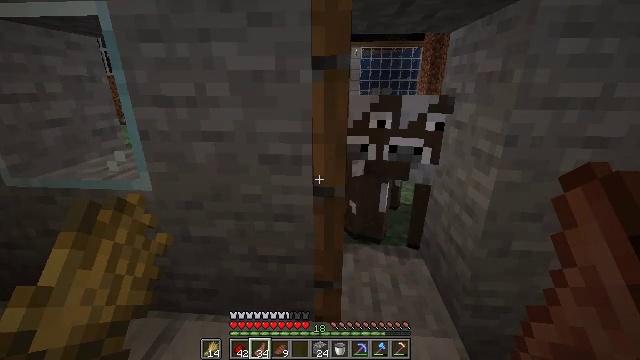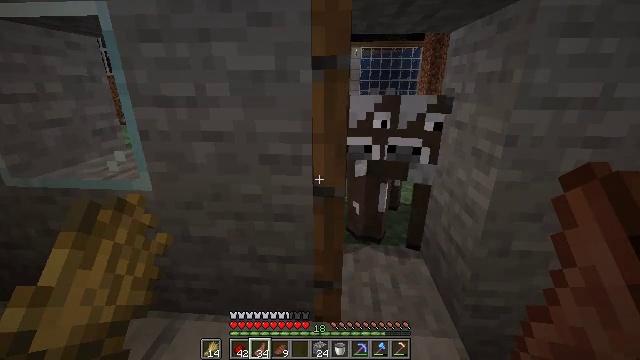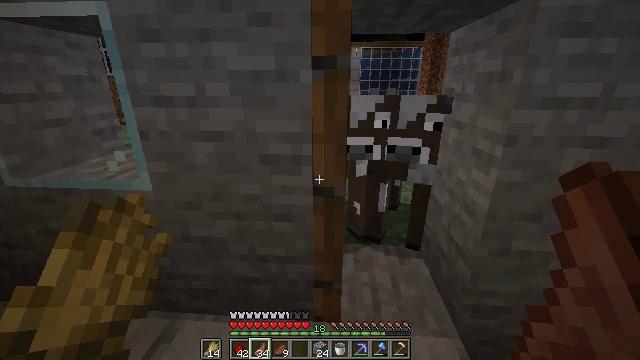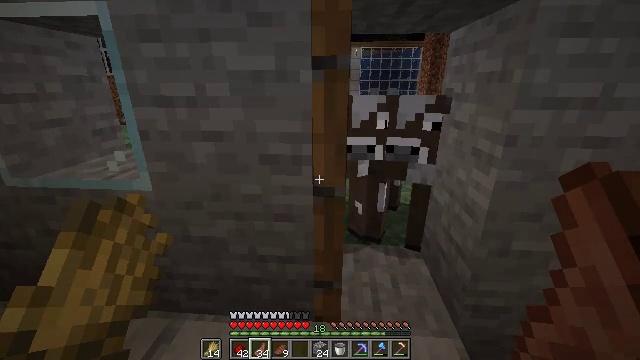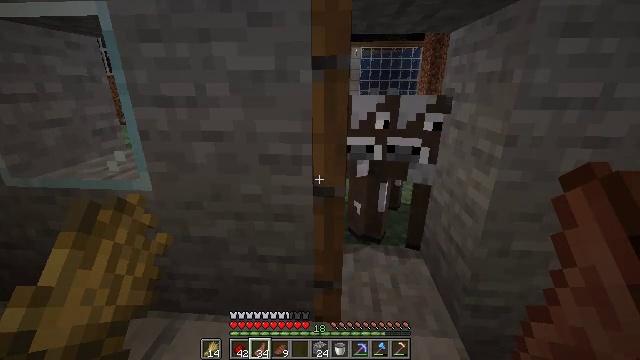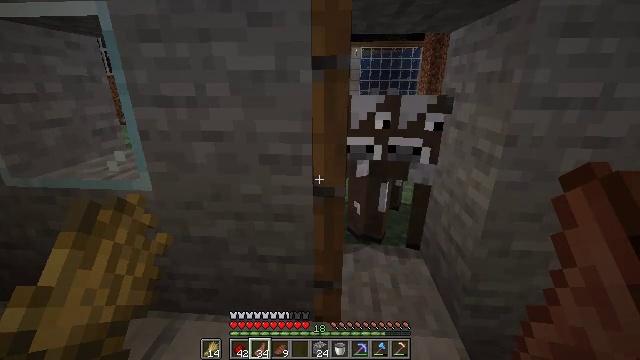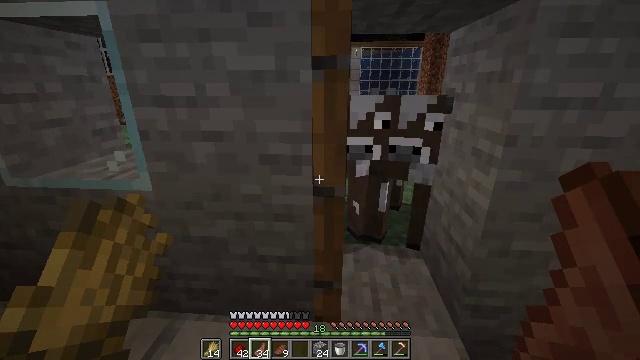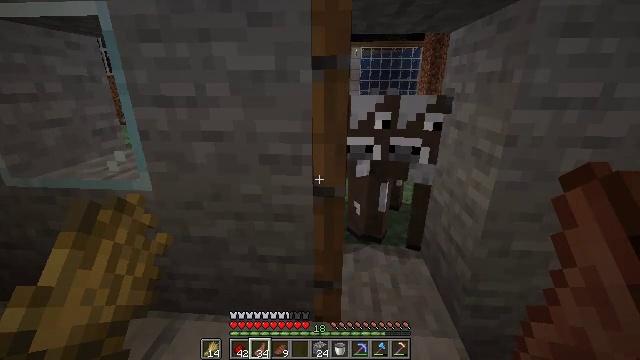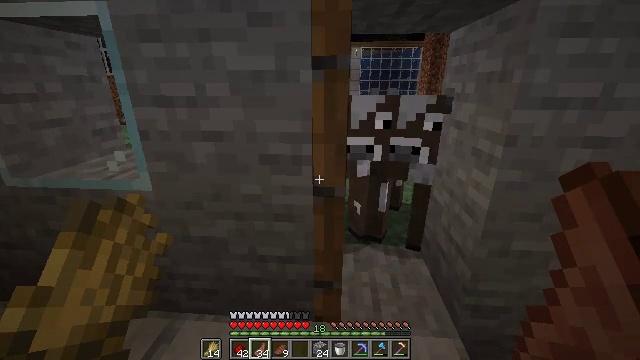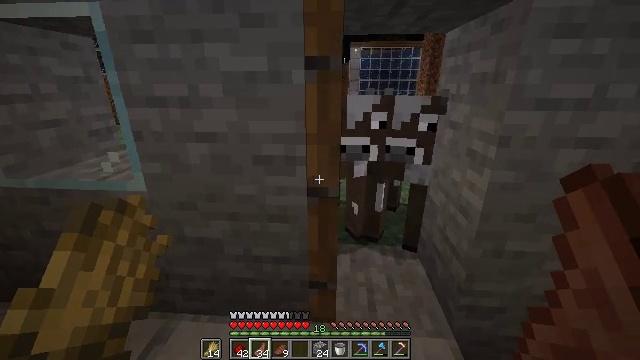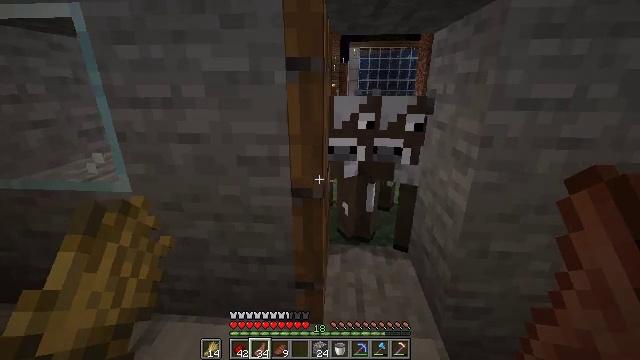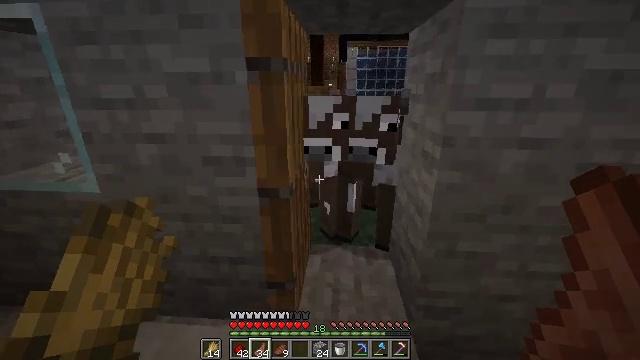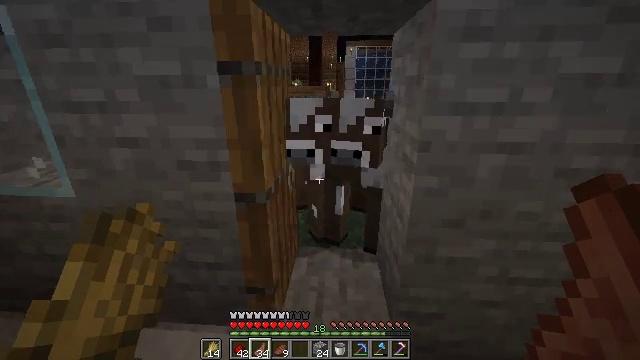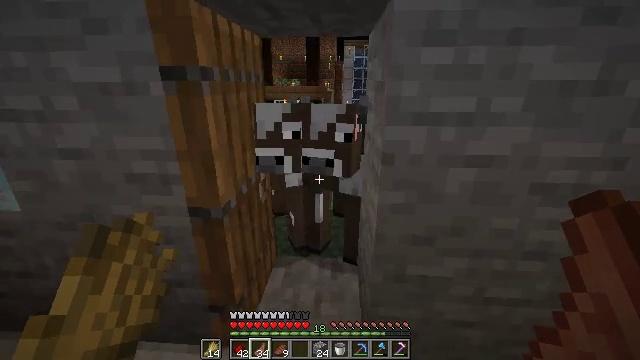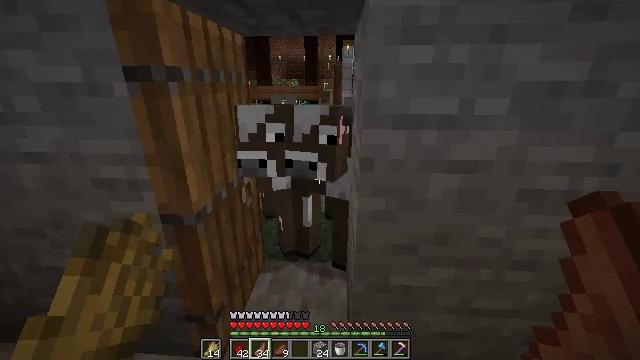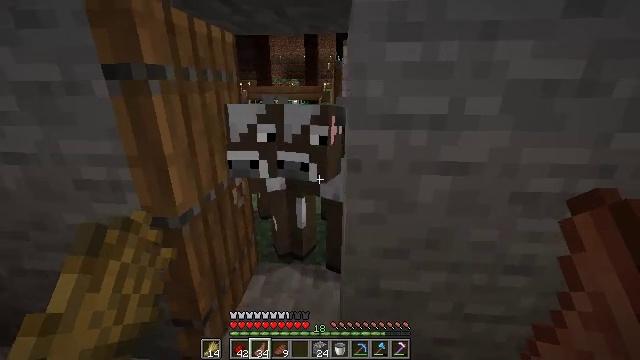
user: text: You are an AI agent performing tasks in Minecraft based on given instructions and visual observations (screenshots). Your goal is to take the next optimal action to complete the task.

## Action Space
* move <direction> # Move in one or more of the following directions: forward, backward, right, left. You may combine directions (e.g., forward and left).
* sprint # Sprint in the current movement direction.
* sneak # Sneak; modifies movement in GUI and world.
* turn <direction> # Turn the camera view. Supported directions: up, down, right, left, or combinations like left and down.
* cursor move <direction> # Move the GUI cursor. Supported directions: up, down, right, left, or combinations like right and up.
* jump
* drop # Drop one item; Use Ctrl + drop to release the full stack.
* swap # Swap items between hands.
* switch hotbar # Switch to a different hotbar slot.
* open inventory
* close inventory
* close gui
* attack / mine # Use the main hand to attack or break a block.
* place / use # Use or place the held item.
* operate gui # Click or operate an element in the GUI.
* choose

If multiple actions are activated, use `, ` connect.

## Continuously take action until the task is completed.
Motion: motion action
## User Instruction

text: Put spruce planks and sticks in the crafting grid to get a spruce fence.
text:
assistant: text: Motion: no_op
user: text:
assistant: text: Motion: no_op
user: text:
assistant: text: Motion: no_op
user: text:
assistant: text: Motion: no_op
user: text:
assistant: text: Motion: no_op
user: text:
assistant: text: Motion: no_op
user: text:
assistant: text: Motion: no_op
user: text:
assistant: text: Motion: no_op
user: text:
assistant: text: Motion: move right
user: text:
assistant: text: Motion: move right
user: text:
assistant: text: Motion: move right
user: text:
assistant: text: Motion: move forward and move right
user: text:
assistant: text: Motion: move forward and move right
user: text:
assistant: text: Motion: no_op
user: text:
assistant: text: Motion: no_op
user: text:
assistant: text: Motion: turn left
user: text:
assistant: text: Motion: turn left
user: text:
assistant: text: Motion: turn left
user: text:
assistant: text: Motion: no_op
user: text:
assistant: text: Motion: no_op
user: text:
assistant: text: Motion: turn left
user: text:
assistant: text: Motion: no_op
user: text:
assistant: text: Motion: move forward
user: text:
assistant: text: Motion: move forward
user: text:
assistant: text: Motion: move forward
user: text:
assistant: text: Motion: move forward
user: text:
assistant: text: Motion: move forward
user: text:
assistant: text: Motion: no_op
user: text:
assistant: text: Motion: turn left
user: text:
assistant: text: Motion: turn left